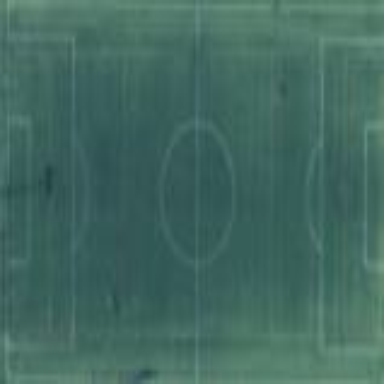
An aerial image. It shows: Artificial turf soccer pitch for leisure land.